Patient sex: F
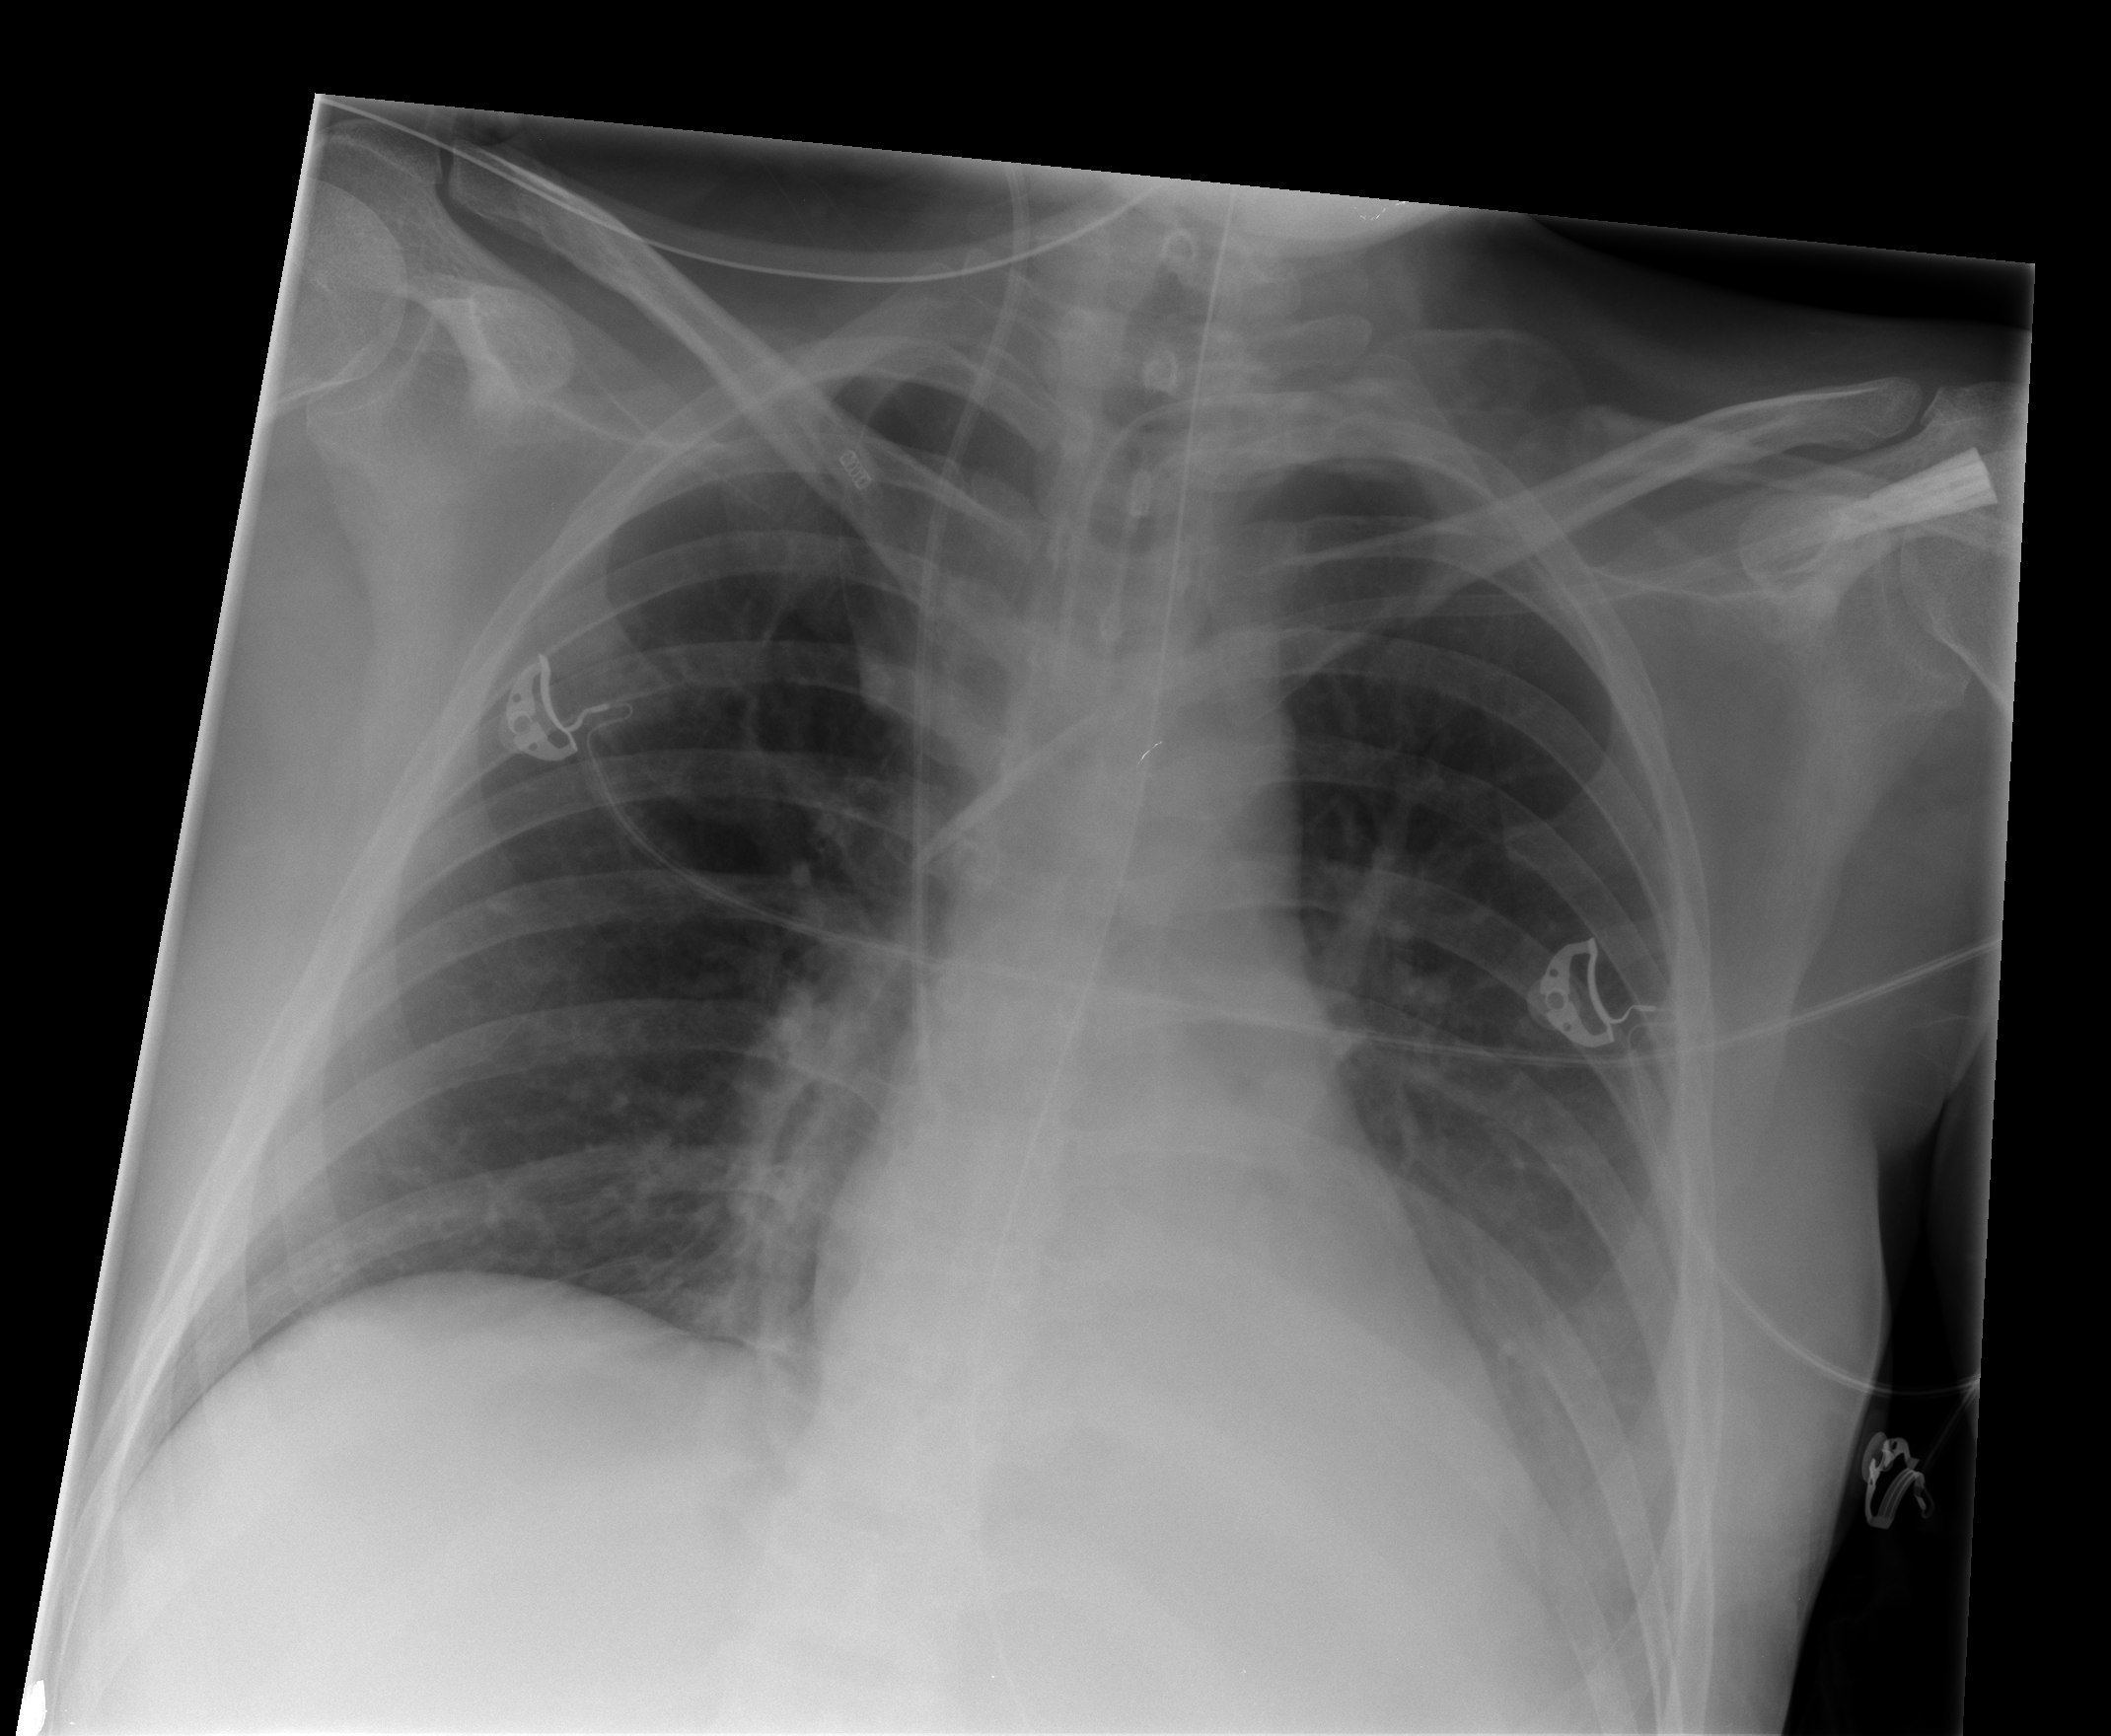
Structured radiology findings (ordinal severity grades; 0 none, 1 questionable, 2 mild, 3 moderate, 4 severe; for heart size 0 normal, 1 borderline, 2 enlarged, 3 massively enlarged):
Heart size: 0
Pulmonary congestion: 0
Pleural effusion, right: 0
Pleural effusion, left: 3
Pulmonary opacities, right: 2
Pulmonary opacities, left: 0
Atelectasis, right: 0
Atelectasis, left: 2